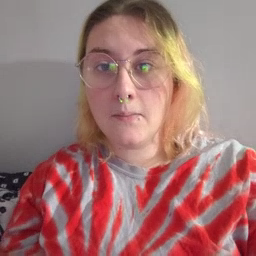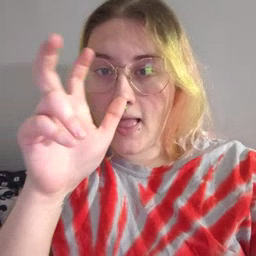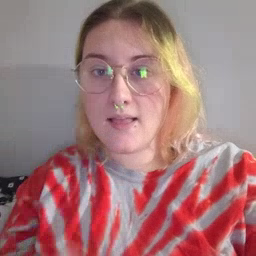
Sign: bug